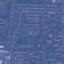
Label: Residential